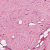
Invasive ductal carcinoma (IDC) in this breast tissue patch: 0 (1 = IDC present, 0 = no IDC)